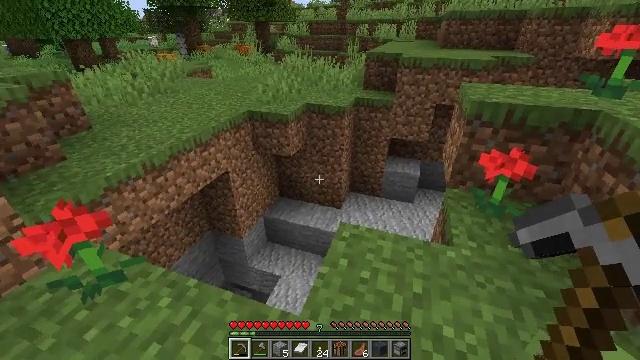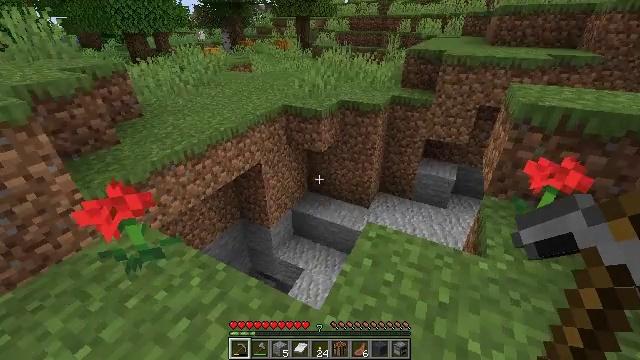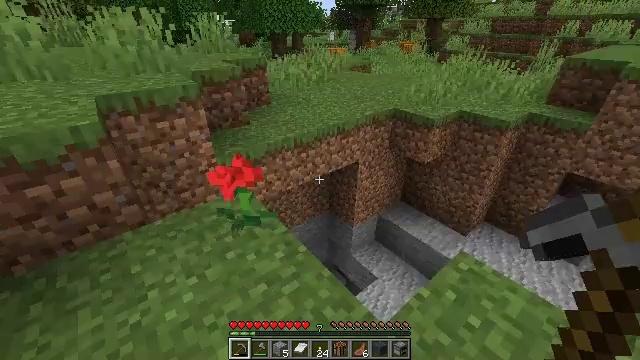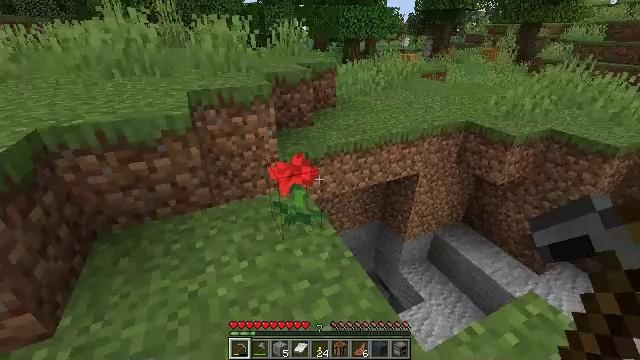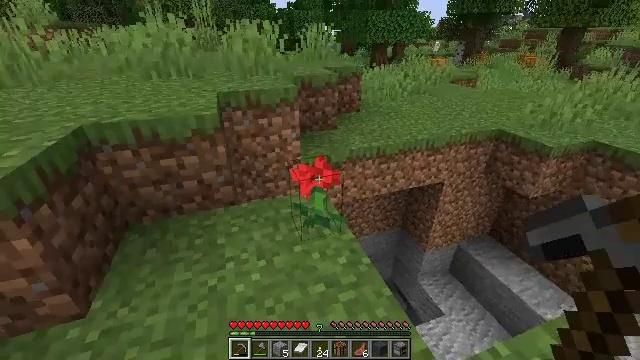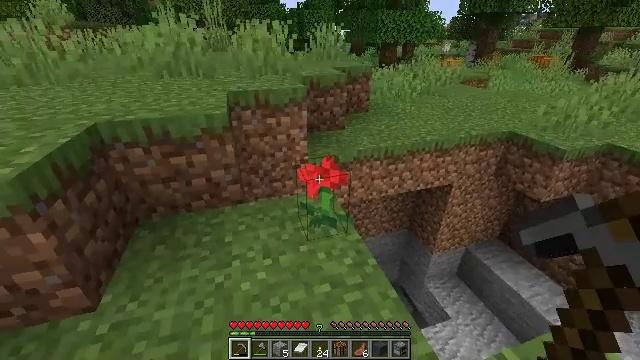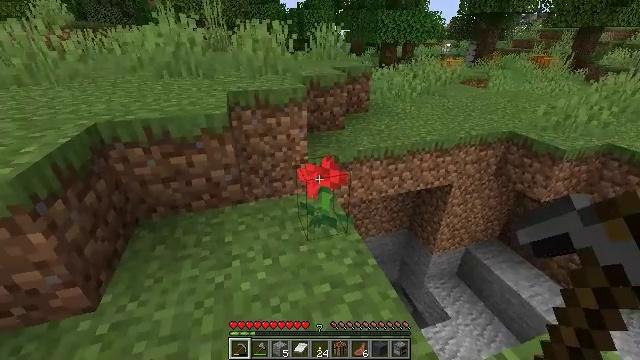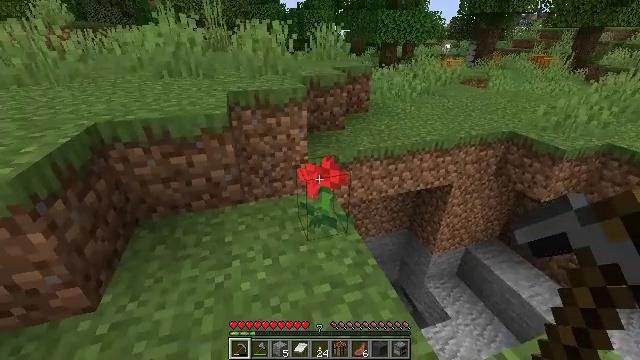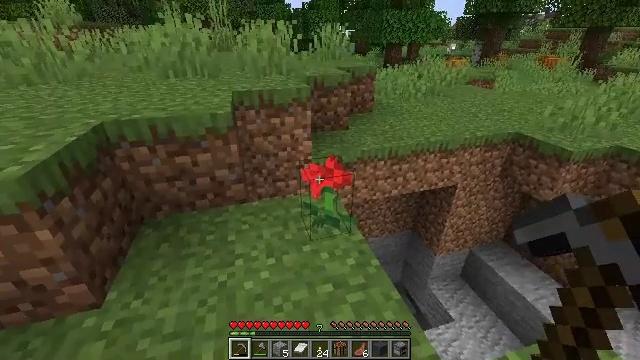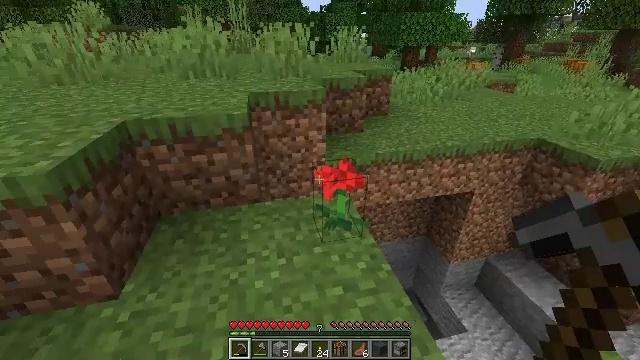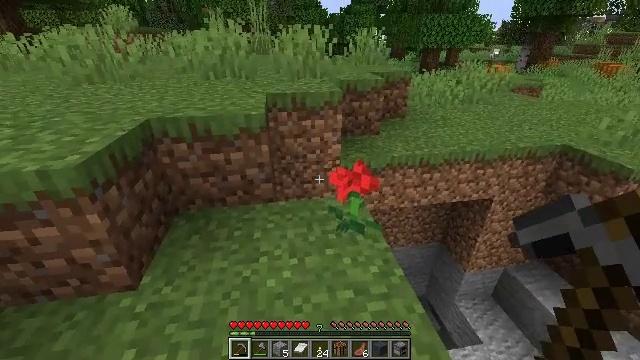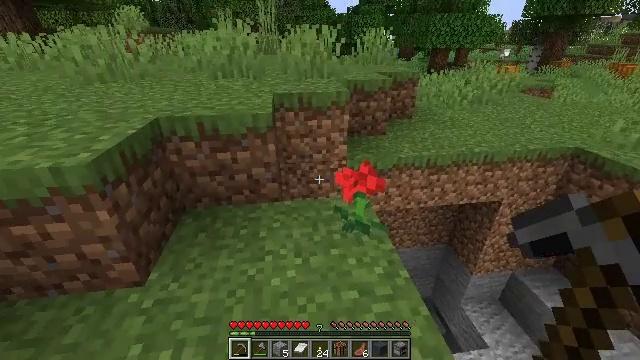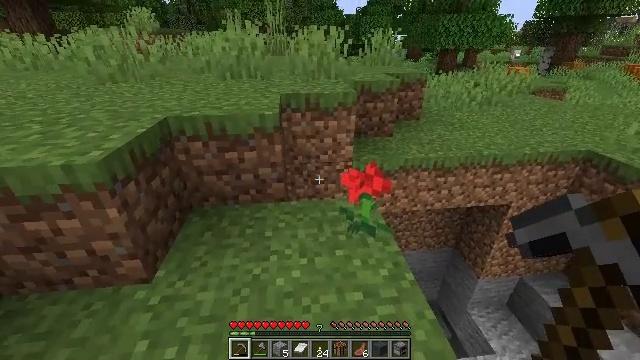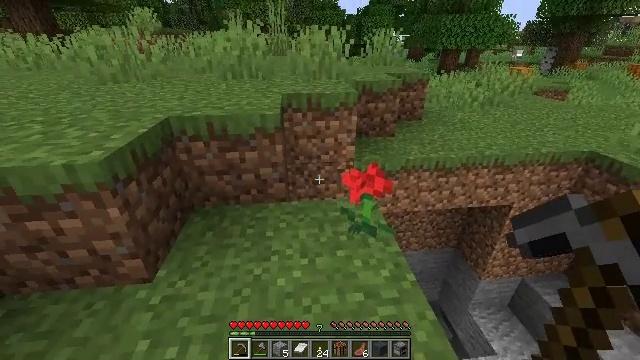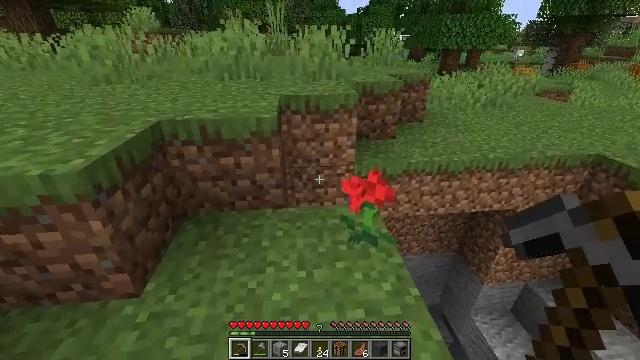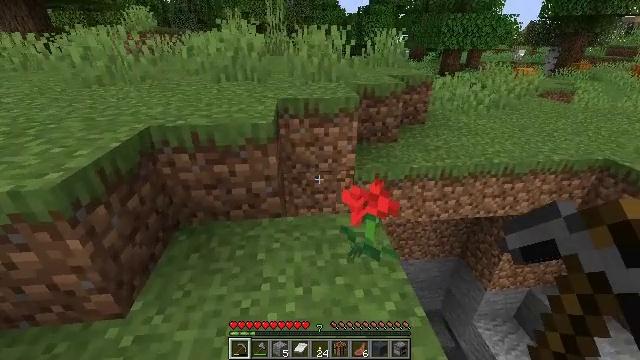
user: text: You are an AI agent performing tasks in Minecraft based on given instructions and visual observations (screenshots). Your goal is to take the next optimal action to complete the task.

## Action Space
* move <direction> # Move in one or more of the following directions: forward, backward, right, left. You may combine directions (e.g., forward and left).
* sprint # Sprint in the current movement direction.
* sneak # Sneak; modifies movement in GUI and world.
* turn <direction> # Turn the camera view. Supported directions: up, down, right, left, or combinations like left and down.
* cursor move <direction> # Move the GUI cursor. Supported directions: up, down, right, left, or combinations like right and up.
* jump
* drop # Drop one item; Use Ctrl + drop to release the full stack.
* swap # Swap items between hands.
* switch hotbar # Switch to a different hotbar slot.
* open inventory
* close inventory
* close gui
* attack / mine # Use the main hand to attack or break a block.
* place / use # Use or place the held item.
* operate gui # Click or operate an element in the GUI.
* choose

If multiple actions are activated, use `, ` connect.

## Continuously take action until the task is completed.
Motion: motion action
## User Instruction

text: Collect the pumpkin by holding left button.
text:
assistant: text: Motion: turn left
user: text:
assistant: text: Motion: turn left
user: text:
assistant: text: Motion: turn left
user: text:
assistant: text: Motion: turn left
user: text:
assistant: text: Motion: turn left
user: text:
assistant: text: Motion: no_op
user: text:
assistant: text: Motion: no_op
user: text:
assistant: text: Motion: no_op
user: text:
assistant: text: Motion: turn left
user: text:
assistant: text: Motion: turn left
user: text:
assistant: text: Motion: turn left
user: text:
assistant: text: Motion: turn left
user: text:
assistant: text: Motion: move forward
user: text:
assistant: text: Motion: move forward
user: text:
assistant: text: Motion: move forward
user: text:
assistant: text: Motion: move forward
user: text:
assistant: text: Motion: turn right
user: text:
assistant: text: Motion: turn right
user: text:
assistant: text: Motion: turn right
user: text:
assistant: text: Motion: turn right
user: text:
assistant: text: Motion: turn right
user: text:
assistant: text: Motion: turn right
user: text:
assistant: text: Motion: turn right
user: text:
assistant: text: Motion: turn right
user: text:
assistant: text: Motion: turn right
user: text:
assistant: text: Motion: turn right
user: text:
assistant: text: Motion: turn right
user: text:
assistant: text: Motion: turn right
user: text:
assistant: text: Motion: turn right
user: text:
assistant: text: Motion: turn right